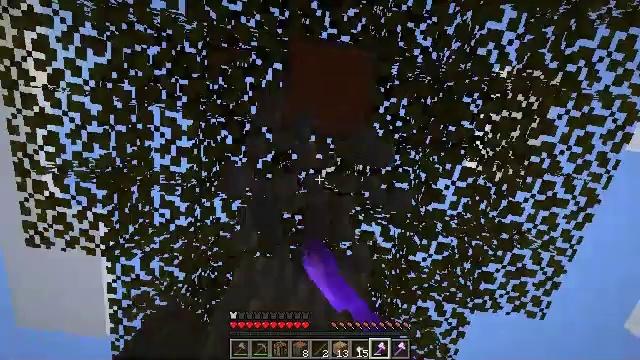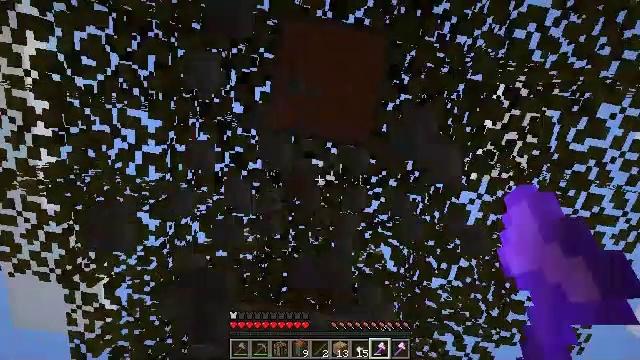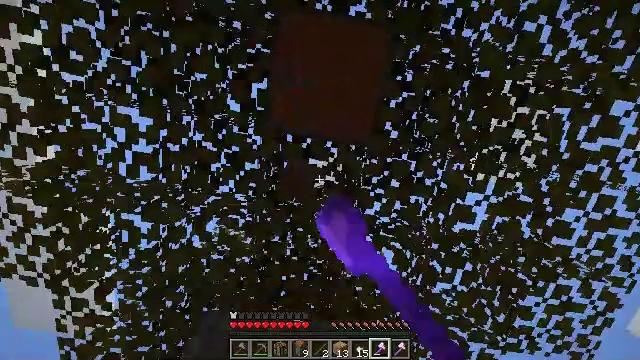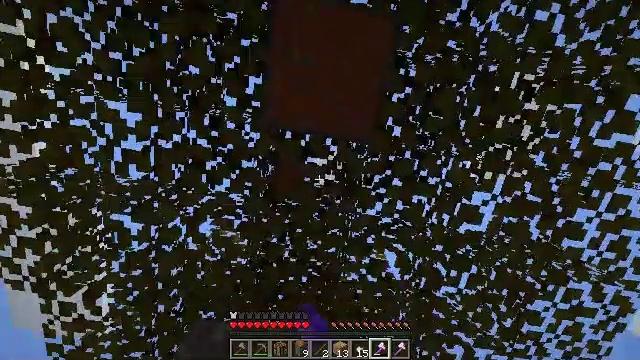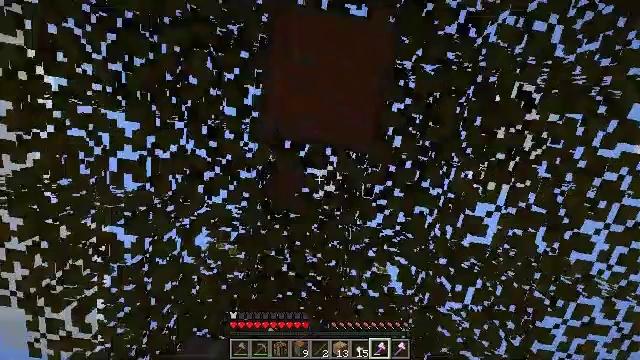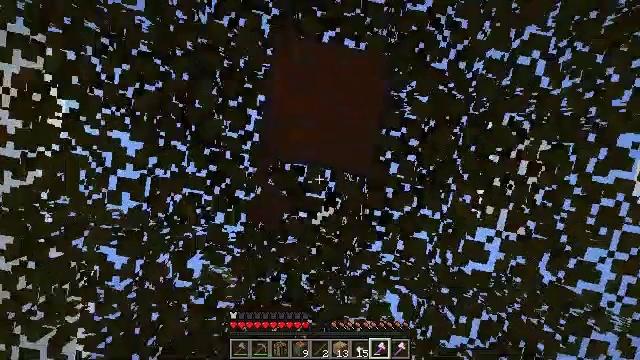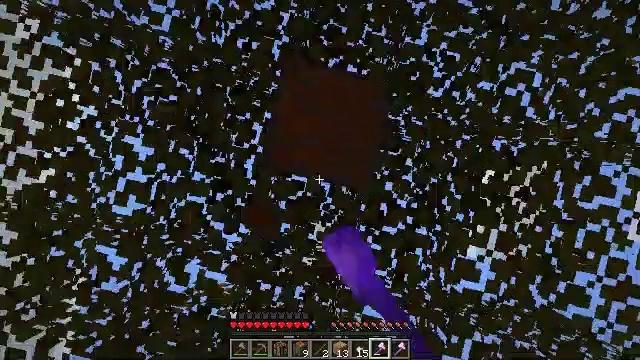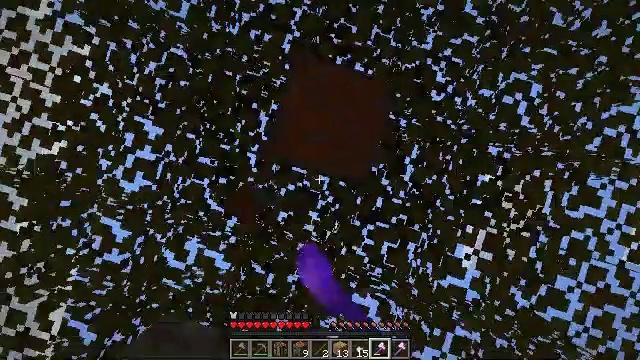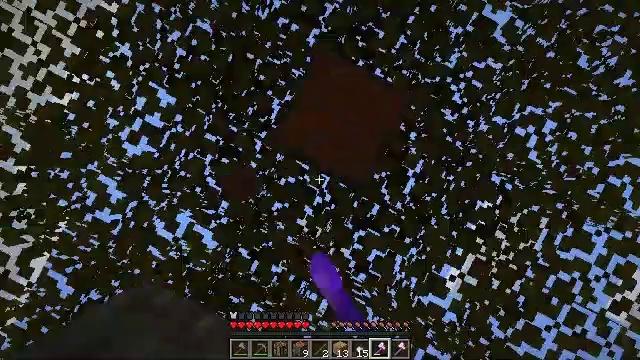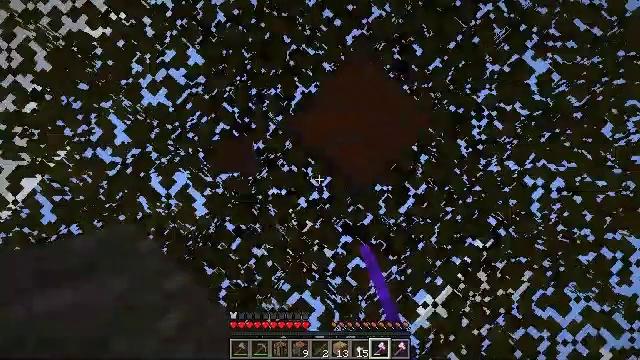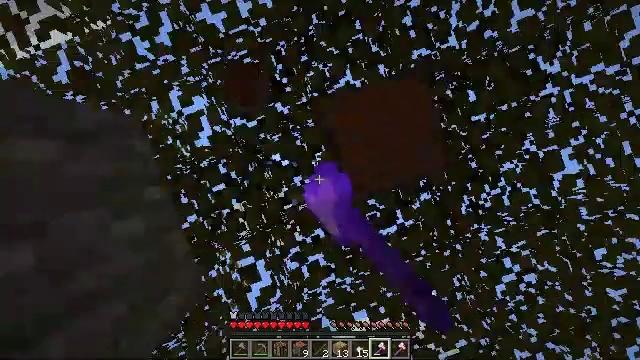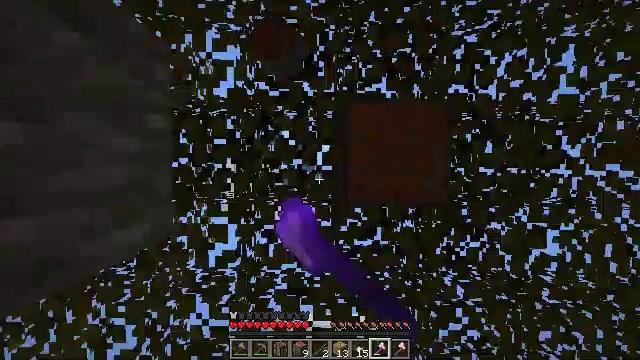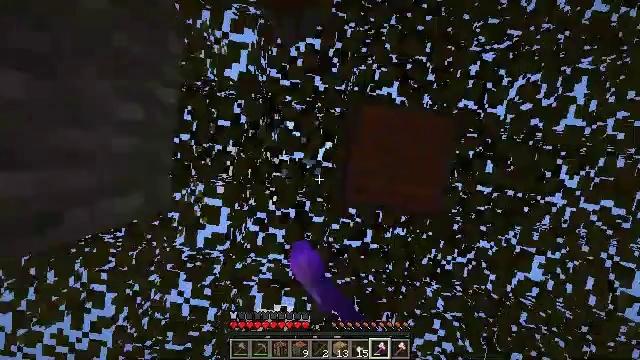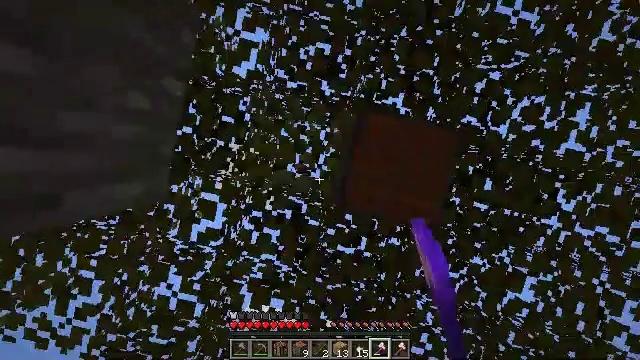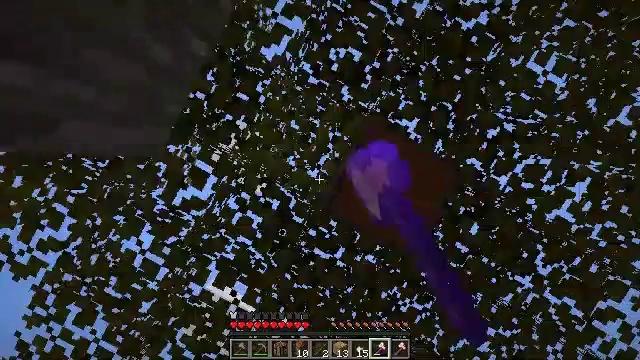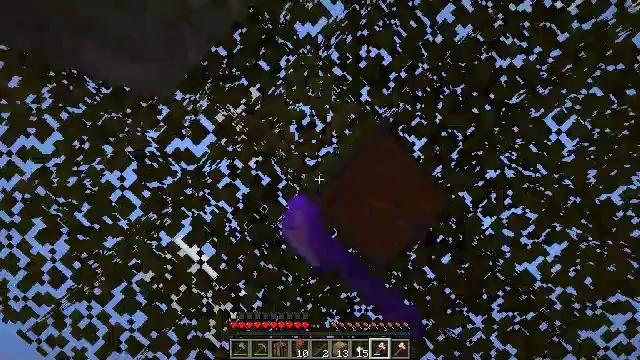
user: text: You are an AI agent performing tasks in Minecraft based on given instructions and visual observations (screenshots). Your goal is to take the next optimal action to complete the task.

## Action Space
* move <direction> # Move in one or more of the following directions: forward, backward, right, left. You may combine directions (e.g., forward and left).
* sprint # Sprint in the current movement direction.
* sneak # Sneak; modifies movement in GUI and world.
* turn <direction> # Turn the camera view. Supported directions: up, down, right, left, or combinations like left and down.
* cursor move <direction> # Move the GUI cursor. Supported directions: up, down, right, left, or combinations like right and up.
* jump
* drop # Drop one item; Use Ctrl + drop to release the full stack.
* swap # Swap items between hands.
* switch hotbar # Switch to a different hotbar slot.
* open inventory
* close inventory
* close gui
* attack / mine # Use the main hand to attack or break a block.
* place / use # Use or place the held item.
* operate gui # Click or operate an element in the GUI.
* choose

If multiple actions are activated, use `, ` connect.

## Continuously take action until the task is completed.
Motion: motion action
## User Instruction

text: Break the acacia leaves to collect them.
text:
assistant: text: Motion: move forward, attack / mine, jump
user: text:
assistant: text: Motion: move forward, attack / mine, jump
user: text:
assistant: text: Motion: move forward, attack / mine
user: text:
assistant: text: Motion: move forward, turn up, attack / mine
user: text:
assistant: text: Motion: move forward, turn up, attack / mine
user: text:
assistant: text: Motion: turn right and up, attack / mine
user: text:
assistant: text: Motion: turn right and up, attack / mine
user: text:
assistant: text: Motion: turn right and up, attack / mine
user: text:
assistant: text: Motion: turn right and up, attack / mine
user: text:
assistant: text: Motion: turn right and down, attack / mine
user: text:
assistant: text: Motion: turn right and down, attack / mine
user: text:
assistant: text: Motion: turn right, attack / mine
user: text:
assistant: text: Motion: turn right, attack / mine
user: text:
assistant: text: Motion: turn right, attack / mine
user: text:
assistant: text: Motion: turn right and down, attack / mine
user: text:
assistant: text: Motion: turn right and down, attack / mine
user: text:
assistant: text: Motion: turn right and down, attack / mine
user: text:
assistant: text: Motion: attack / mine